Question: I am trying to learn AutoCompleteTextView in android. I made a small app with AutoCompleteTextView against a few names. The app has no syntax errors. But, when I upload it to the emulator for testing, it crashes down at the start screen itself.
Please help.
'''
package com.mavenmaverick.autocomplete_test;
import android.os.Bundle;
import android.app.Activity;
import android.view.Menu;
import android.widget.ArrayAdapter;
import android.widget.AutoCompleteTextView;
public class MainActivity extends Activity {
String[] presidents= { "John F. Kennedy",
"Lyndon B. Johnson",
"Richard Nixon",
"Gerald Ford",
"Jimmy Carter",
"Ronald Reagan",
"George H. W. Bush",
"Bill Clinton",
"George W. Bush",
"Barack Obama"
};
@Override
protected void onCreate(Bundle savedInstanceState) {
super.onCreate(savedInstanceState);
setContentView(R.layout.activity_main);
ArrayAdapter<String> adapter = new ArrayAdapter<String>(this, R.id.names,presidents);
AutoCompleteTextView textView = (AutoCompleteTextView) findViewById(R.id.autoCompleteTextView1);
textView.setThreshold(3);
textView.setAdapter(adapter);
}
}
<RelativeLayout xmlns:android="http://schemas.android.com/apk/res/android"
xmlns:tools="http://schemas.android.com/tools"
android:layout_width="match_parent"
android:layout_height="match_parent"
android:paddingBottom="@dimen/activity_vertical_margin"
android:paddingLeft="@dimen/activity_horizontal_margin"
android:paddingRight="@dimen/activity_horizontal_margin"
android:paddingTop="@dimen/activity_vertical_margin"
tools:context=".MainActivity" >
<AutoCompleteTextView
android:id="@+id/autoCompleteTextView1"
android:layout_width="wrap_content"
android:layout_height="wrap_content"
android:layout_below="@+id/names"
android:layout_centerHorizontal="true"
android:layout_marginTop="20dp"
android:ems="10" >
<requestFocus />
</AutoCompleteTextView>
<TextView
android:id="@+id/names"
android:layout_width="wrap_content"
android:layout_height="wrap_content"
android:layout_alignParentTop="true"
android:layout_centerHorizontal="true"
android:layout_marginTop="38dp"
android:text="@string/hello_world" />
</RelativeLayout>
'''

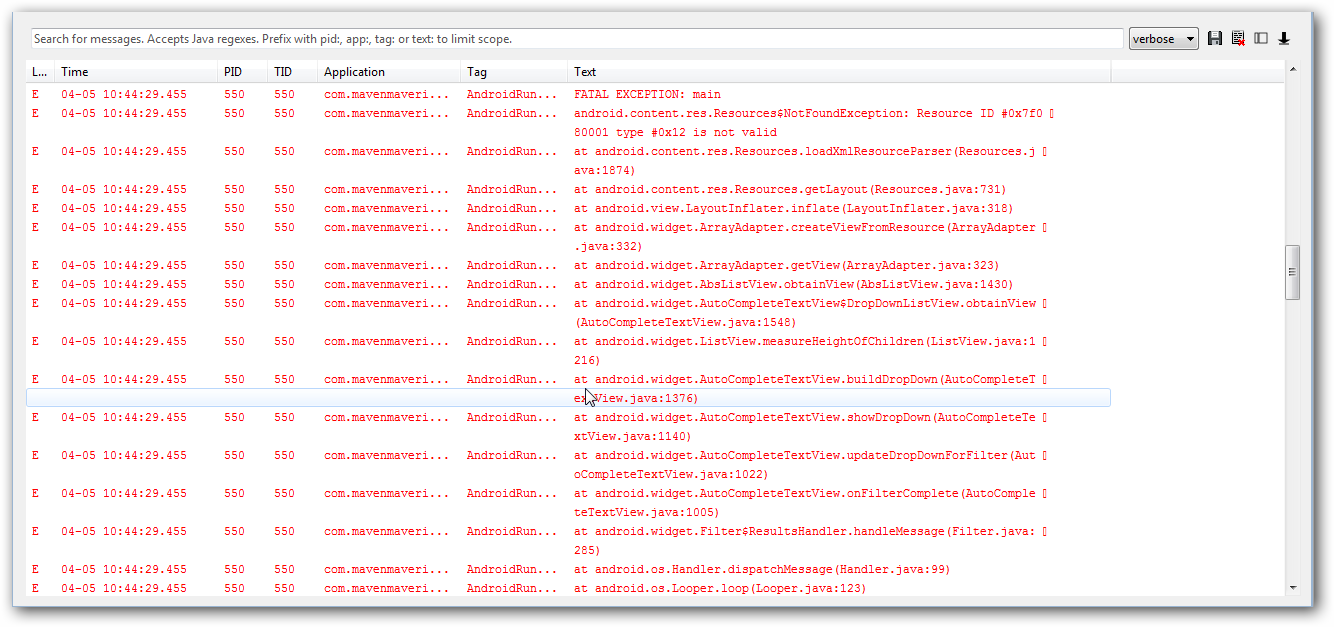
Answer: Change-
'''
AutoCompleteTextView textView = (AutoCompleteTextView) findViewById(R.id.names);
'''
Into-
'''
AutoCompleteTextView textView = (AutoCompleteTextView) findViewById(R.id.autoCompleteTextView1);
'''
Also change-
'''
ArrayAdapter<String> adapter = new ArrayAdapter<String>(this, R.id.names, presidents);
'''
Into-
'''
ArrayAdapter<String> adapter = new ArrayAdapter<String>(this, android.R.layout.select_dialog_item, presidents);
'''